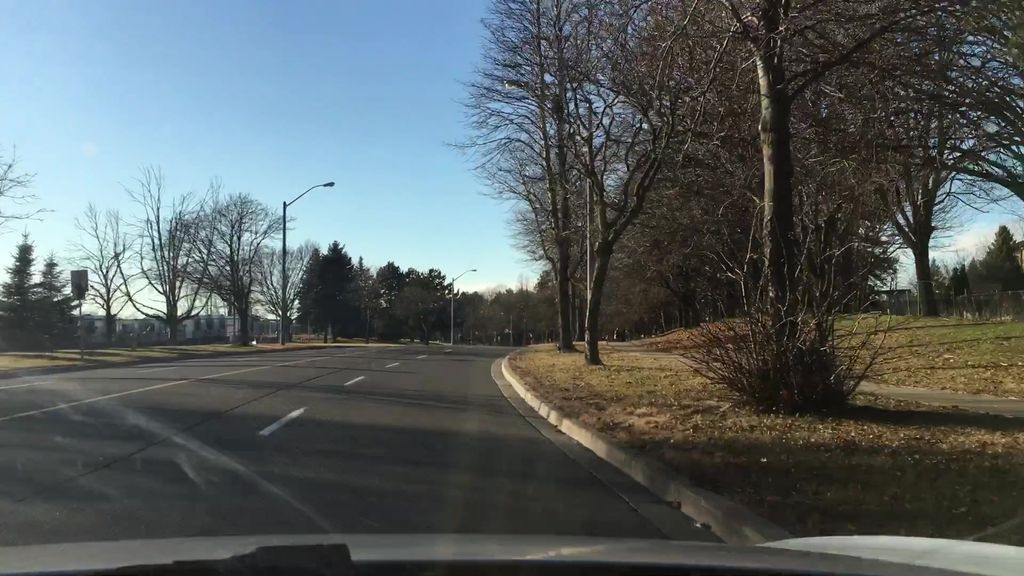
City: toronto